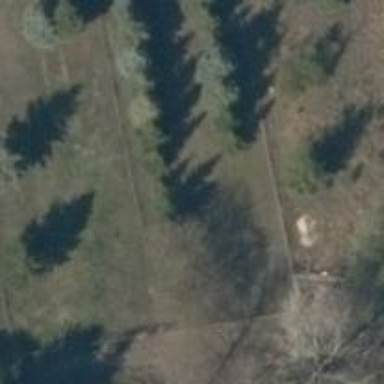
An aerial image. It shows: Row of evergreen needle-leaved trees.